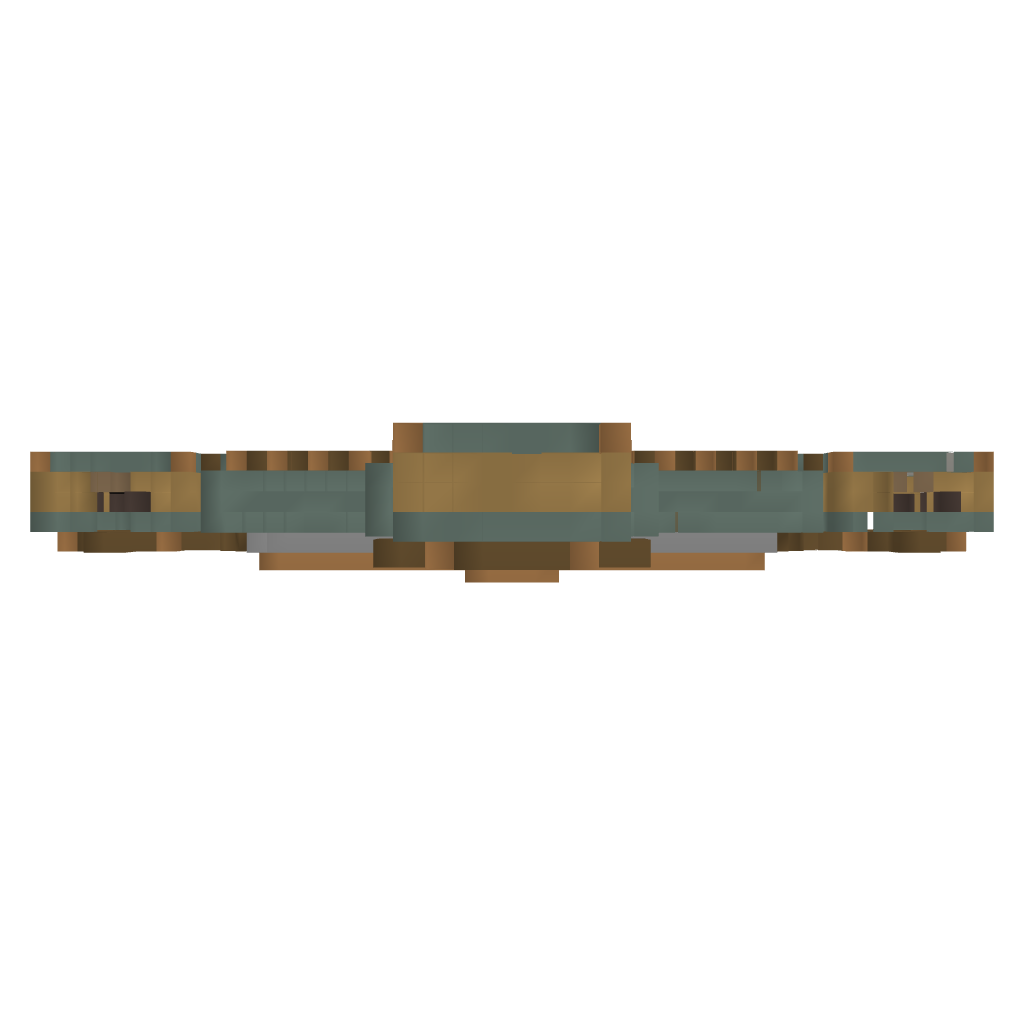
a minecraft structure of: Cross Garden